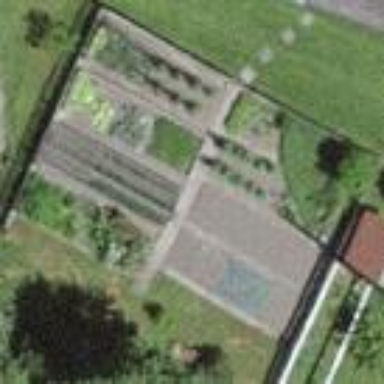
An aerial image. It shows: Garden that is leisure land.